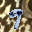
Label: 9